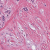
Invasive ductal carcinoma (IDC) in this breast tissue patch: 1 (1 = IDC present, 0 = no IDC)